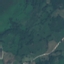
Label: Pasture